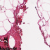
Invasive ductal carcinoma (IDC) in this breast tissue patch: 0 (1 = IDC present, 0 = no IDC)